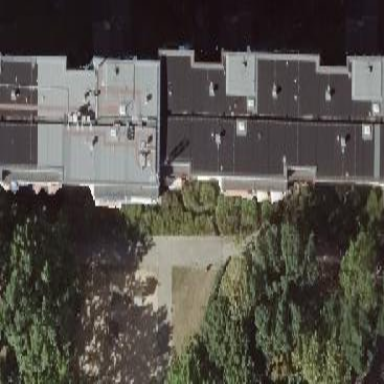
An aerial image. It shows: Apartment building with flat roof.